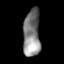
Tissue: lung
Cell type: Others
Senescence score: 0.1322
Nuclear area (px): 783
Mean DAPI intensity: 129.812